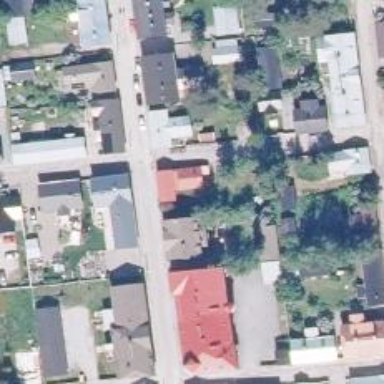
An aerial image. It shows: Living street.